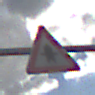
Verkehrszeichen: Vorfahrt
Umgebung: Outdoor, Nature
Tageszeit: Midday
Wetter: PartlyCloudy
Licht: Natural
Jahreszeit: NotSpecified
Kontrast: LowContrast